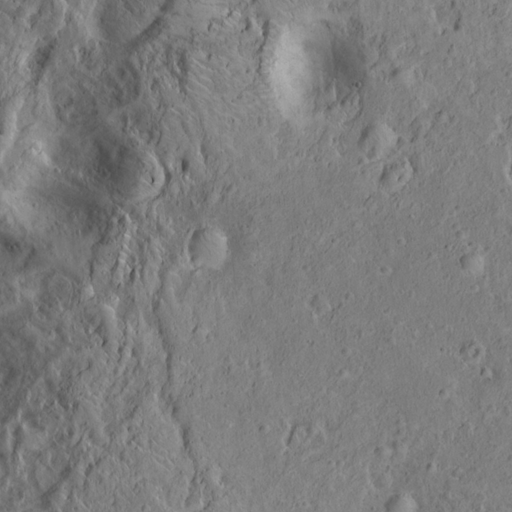
Classes present: Background, Cone